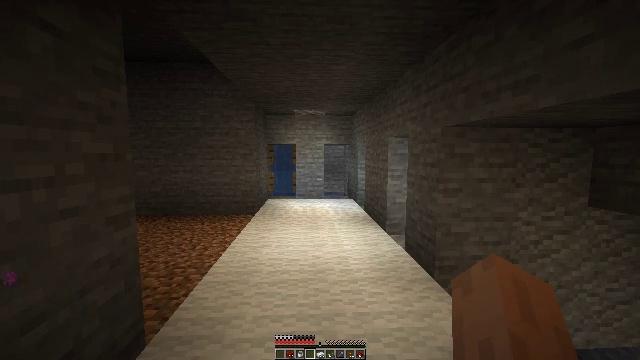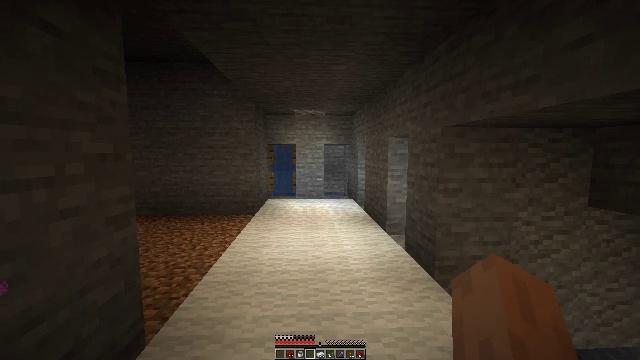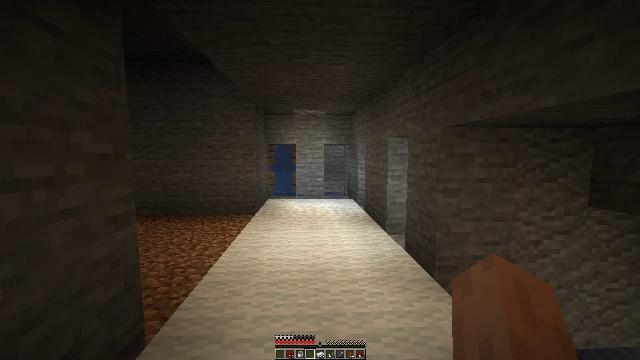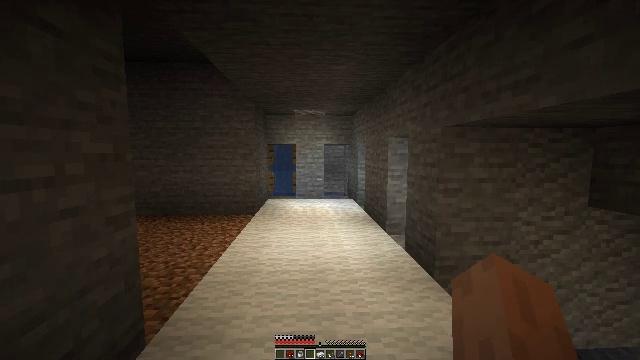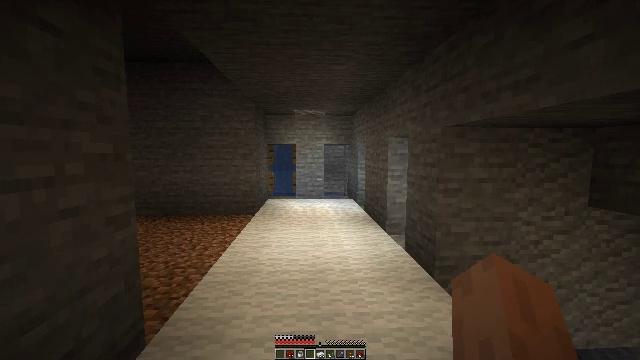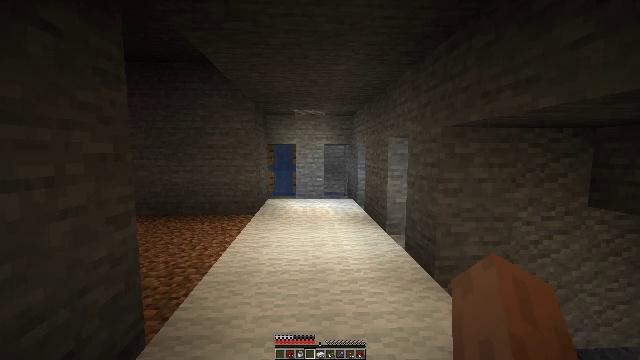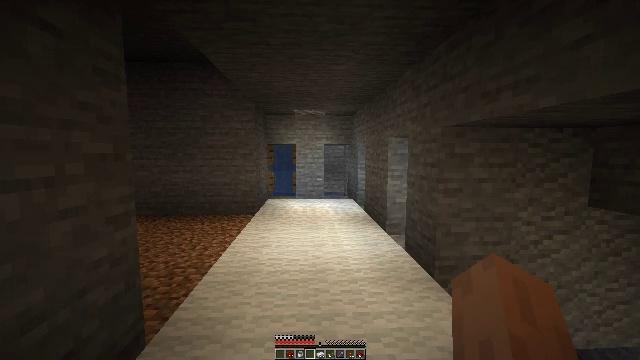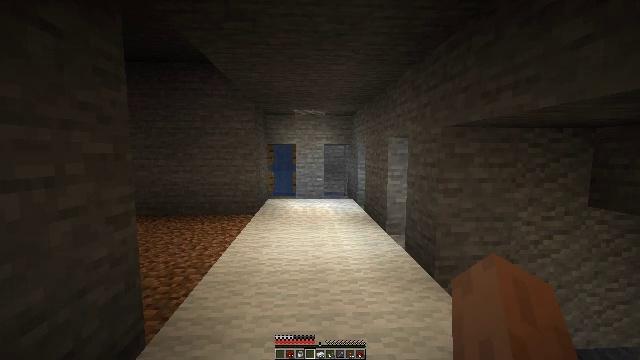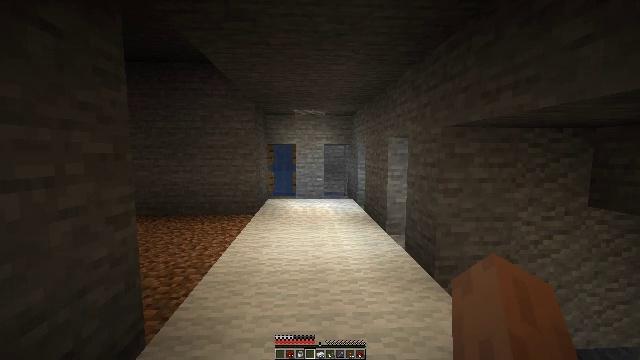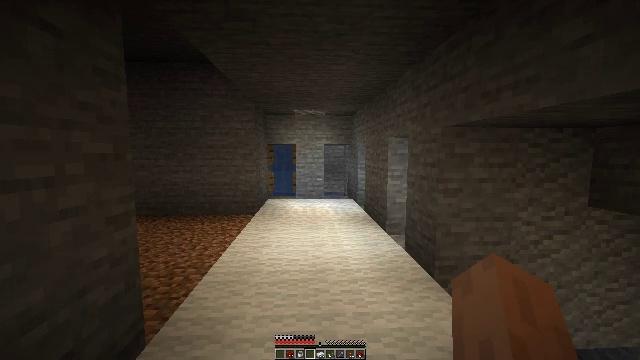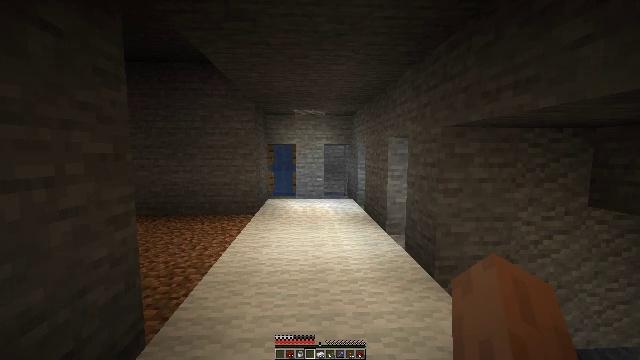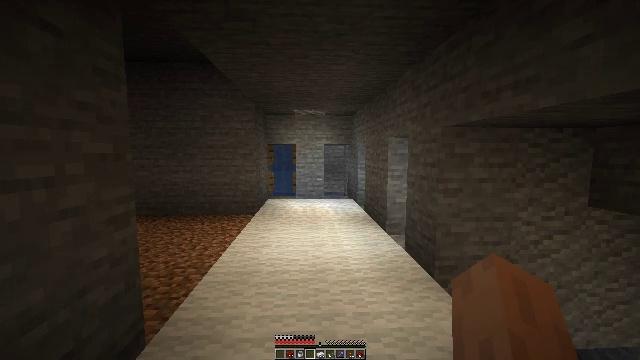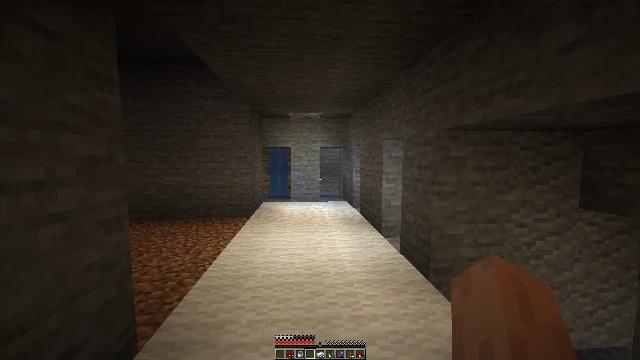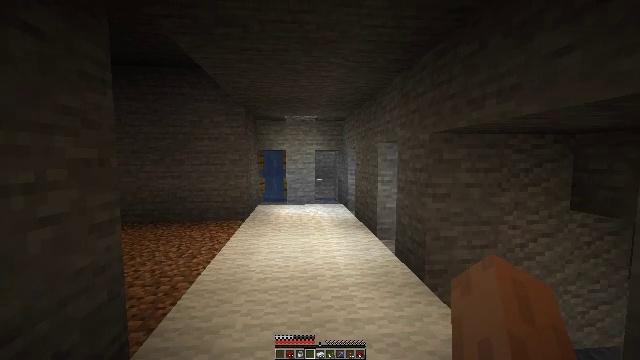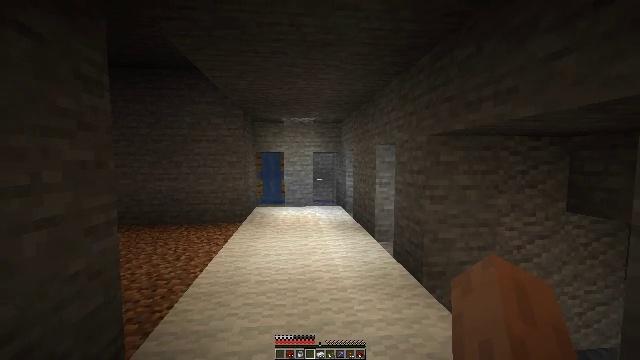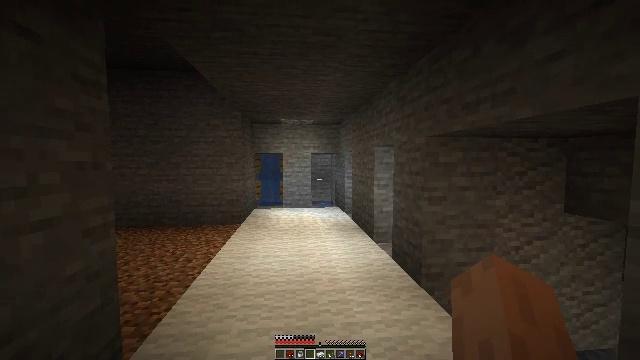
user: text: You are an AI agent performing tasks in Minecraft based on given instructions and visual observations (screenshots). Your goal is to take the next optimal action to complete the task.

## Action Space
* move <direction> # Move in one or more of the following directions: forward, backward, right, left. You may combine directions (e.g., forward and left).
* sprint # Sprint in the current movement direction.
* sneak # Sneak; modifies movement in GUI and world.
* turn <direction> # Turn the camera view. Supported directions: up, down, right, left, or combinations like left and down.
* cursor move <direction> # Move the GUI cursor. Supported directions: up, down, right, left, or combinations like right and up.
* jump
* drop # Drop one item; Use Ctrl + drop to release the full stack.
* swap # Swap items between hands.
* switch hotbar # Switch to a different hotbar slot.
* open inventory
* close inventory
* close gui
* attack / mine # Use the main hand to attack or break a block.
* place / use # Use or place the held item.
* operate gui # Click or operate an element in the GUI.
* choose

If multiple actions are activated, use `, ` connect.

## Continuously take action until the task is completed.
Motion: motion action
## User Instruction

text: Remove an iron ingot from the inventory.
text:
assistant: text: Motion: no_op
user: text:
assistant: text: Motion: no_op
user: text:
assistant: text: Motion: no_op
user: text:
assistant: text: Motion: no_op
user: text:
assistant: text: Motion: no_op
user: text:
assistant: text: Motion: no_op
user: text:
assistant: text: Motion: no_op
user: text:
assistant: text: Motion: no_op
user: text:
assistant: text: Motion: no_op
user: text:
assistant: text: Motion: no_op
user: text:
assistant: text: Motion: no_op
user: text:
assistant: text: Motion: turn right
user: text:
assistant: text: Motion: turn right
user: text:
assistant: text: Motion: no_op
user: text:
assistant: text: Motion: no_op
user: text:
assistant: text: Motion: no_op
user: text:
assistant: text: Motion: no_op
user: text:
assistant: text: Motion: no_op
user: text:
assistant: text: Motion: no_op
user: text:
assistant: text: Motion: no_op
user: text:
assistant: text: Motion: no_op
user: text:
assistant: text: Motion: no_op
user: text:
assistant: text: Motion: no_op
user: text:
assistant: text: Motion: no_op
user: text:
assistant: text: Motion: no_op
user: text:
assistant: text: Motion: no_op
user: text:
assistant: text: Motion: no_op
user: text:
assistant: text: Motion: no_op
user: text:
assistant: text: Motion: no_op
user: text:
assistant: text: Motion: no_op